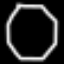
Label: octagon